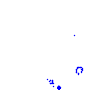
Particle: proton